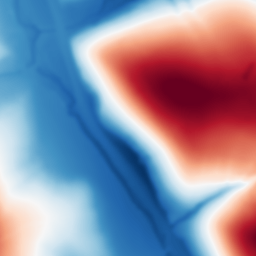
Category: multiscale
Decomposition family: dog_multiscale
Decomposition parameters: sigma_ratio: 2
n_scales: 6
base_sigma: 2
Upsampling method: cubic_mitchell
Upsampling parameters: scale: 8
Upsampling scale: 8